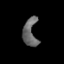
Tissue: lung
Cell type: Epithelial cells
Senescence score: 0.2007
Nuclear area (px): 378
Mean DAPI intensity: 103.852